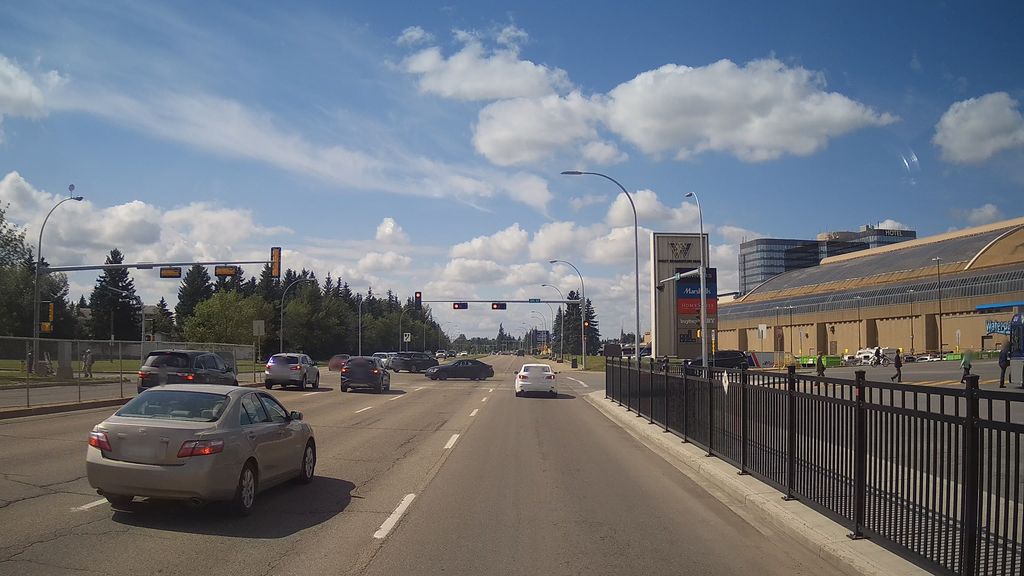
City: edmonton